Field crop: tomato
Growth stage: 1
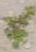
Species: portulaca